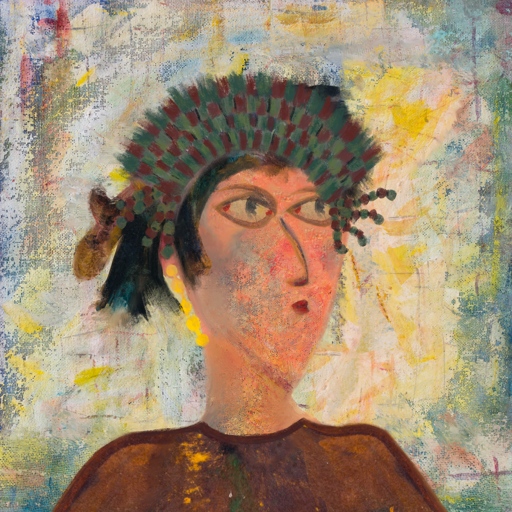
Background: Irani, Head And Neck Side: Irani, Face Side: GypsyMother, Bust: Comrade, Hair Side: Pipe, Head Accessory: After_Raid_Crown, Second Necklace: Blank, Necklace: Blank, Baby: Blank